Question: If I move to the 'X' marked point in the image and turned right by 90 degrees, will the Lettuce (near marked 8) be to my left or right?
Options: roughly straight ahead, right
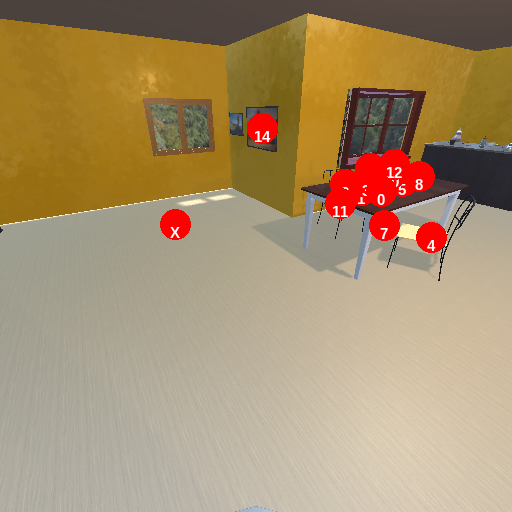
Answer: roughly straight ahead